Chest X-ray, AP view. Patient: 35 years old, sex M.
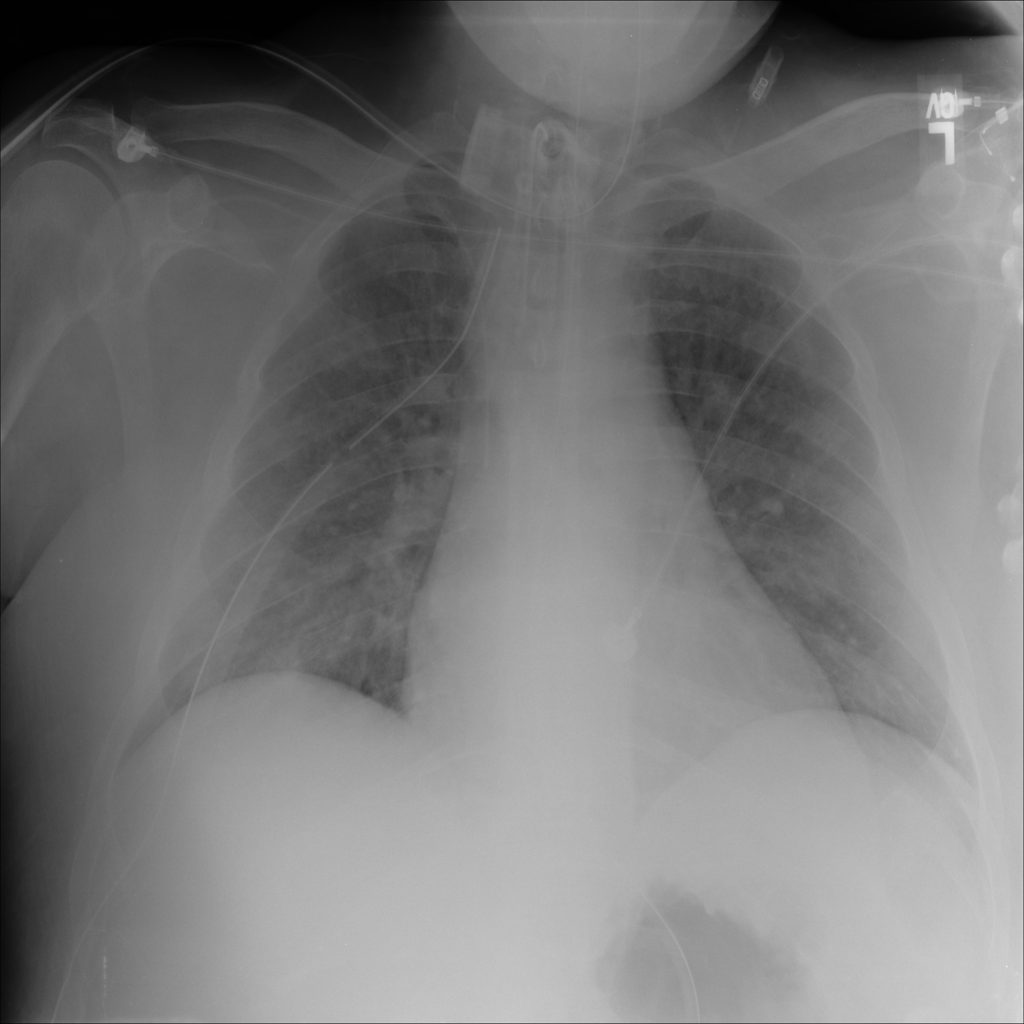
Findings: No Finding